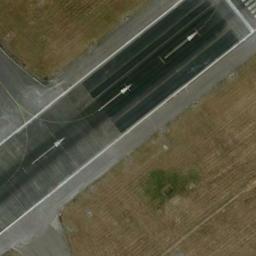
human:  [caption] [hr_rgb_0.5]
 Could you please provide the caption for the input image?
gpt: The runway with some arrow markings goes through the clearing .

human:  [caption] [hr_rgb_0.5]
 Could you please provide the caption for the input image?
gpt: The grass is beside the runway .

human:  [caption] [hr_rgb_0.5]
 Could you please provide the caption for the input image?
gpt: Next to the runway is a lawn with white lines and arrow signs .

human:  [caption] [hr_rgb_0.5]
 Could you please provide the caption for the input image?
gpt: The runway is on the bare land next to the grass .

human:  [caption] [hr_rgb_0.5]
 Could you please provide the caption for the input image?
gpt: There are brown bare land beside the runway .